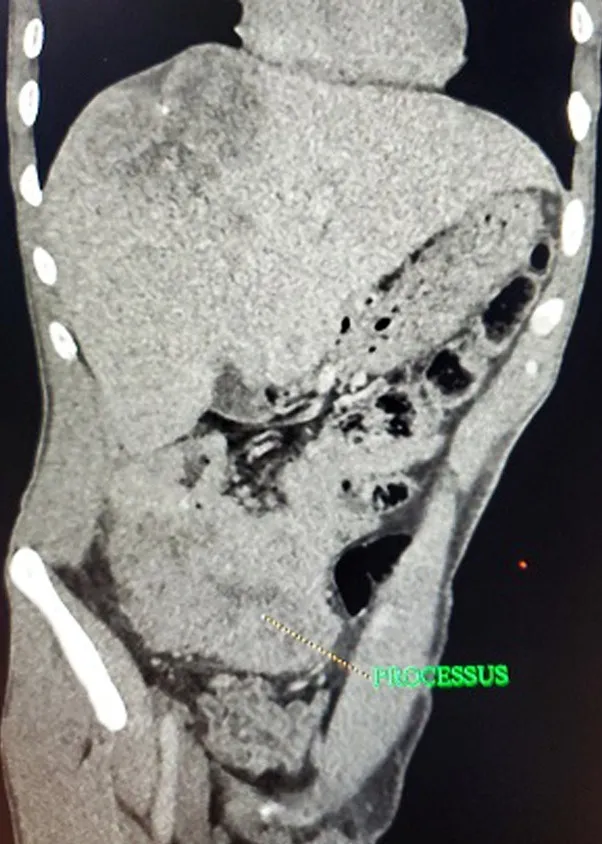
preoperative computed tomography scan, showed a large mass of polylobed appearance of the coecum extended to the colonic angle, associated with hepatic lesion.
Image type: radiology (ct)